Field crop: maize
Growth stage: 1
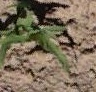
Species: maize